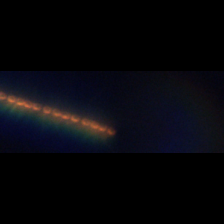
Taxon: Chaetoceros
Group: Diatoms